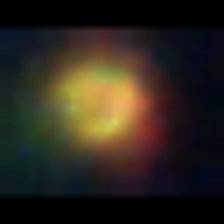
Taxon: NanoPlankton
Group: Other